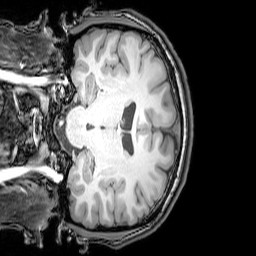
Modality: T1w
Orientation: coronal
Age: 25
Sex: male
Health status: healthy
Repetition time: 0.081 s
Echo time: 0.037 s